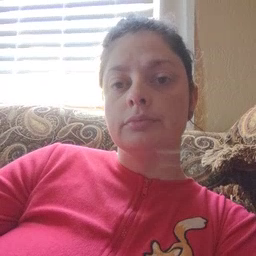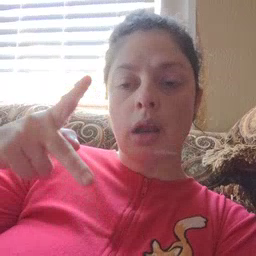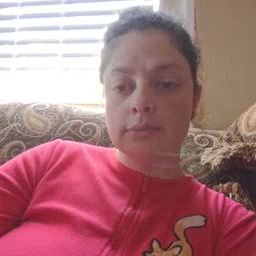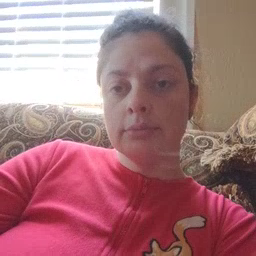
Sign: cut